Question: There are buttons over which when we move our cursor a message telling what is the function of this button and other information is displayed. As soon as we move our mouse cursor away from the geometry of button , menuItem etc the information / information box vanishes . How can i obtain this effect.
This is what i want :

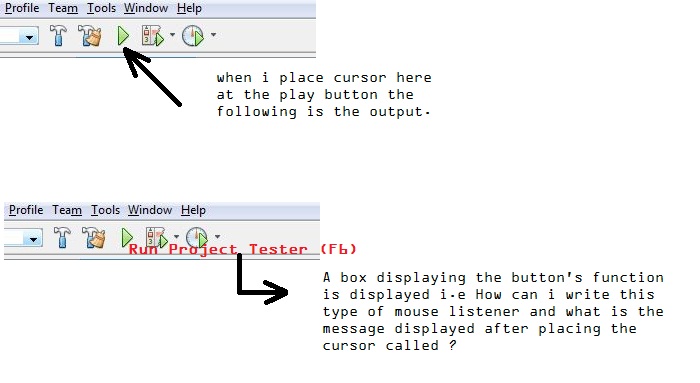
Answer: Maybe you are looking for the Tooltip Event
Could this Help for you?
<URL>